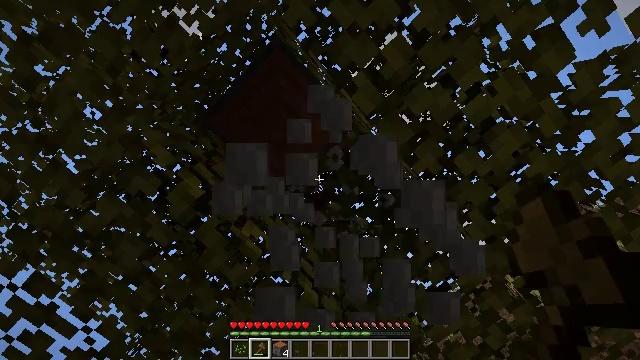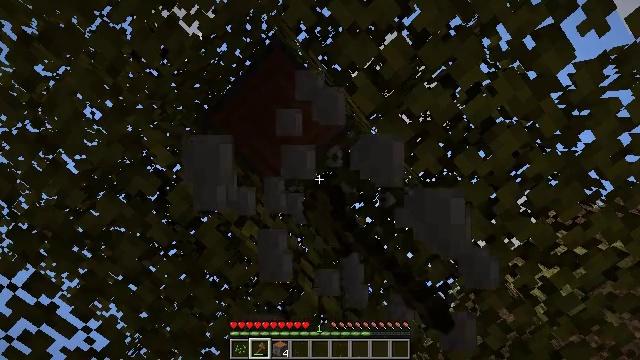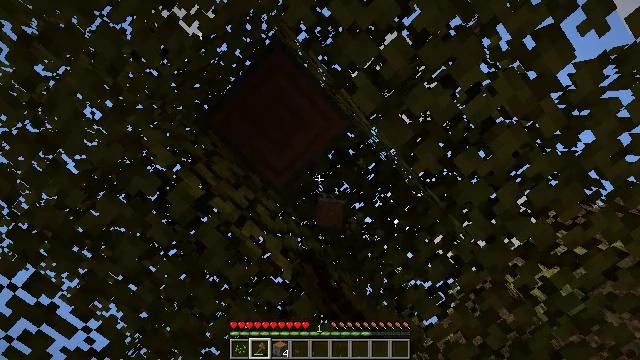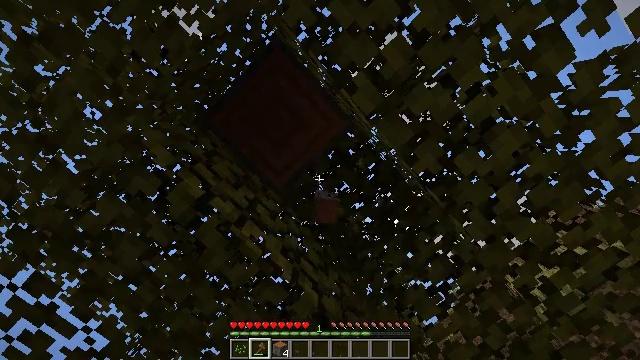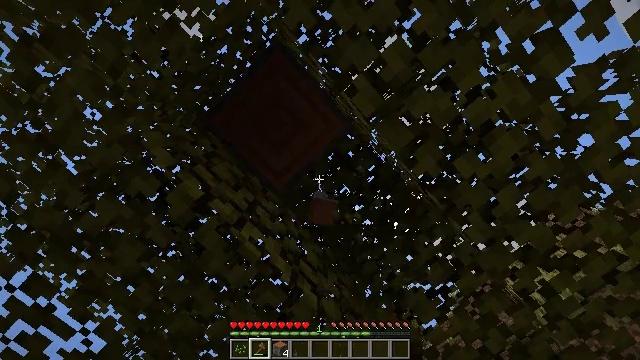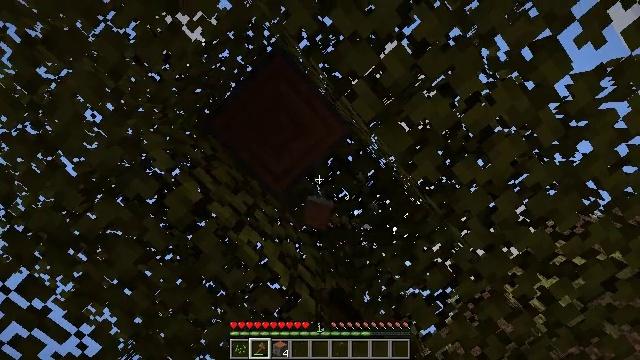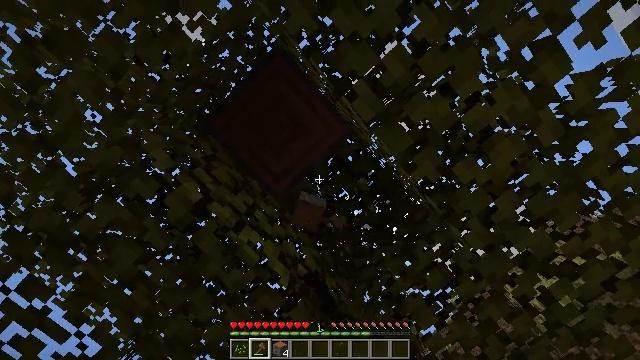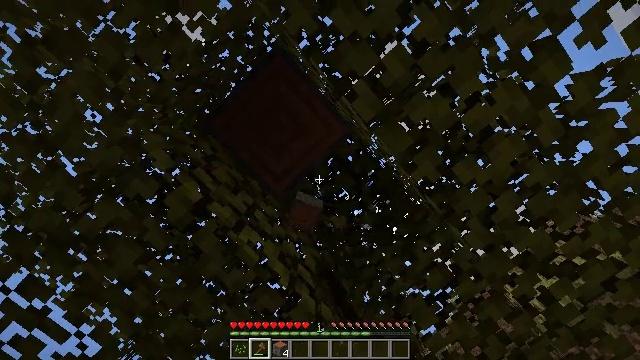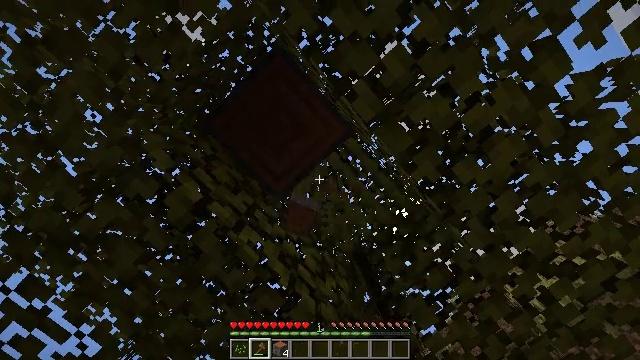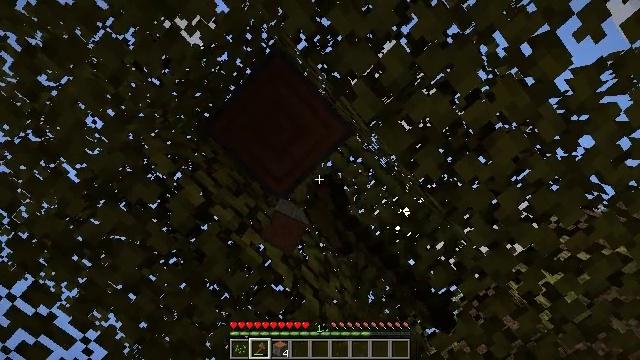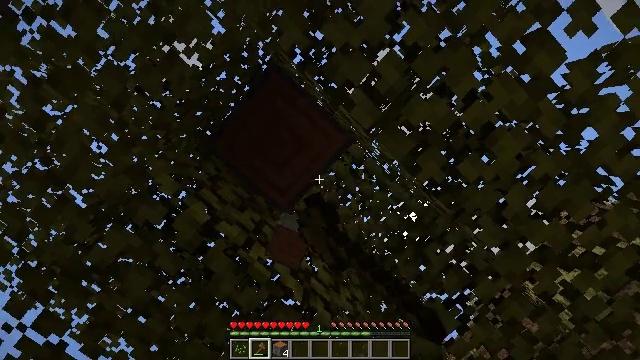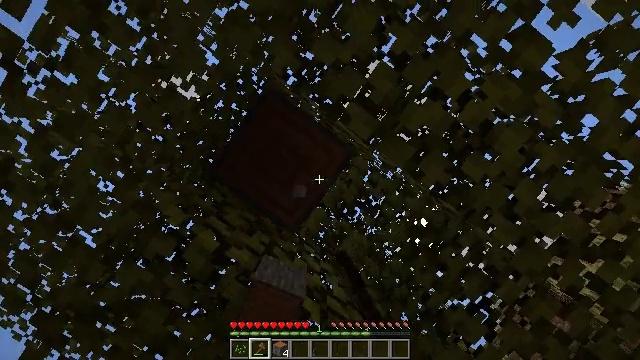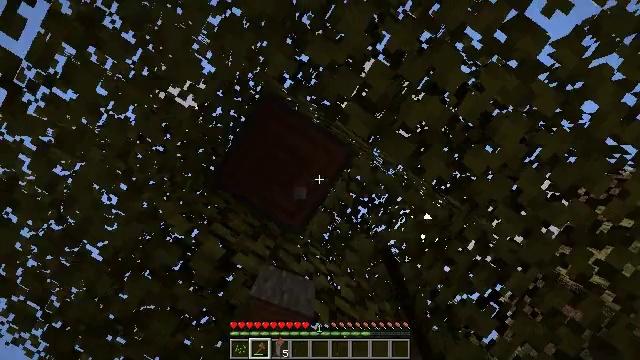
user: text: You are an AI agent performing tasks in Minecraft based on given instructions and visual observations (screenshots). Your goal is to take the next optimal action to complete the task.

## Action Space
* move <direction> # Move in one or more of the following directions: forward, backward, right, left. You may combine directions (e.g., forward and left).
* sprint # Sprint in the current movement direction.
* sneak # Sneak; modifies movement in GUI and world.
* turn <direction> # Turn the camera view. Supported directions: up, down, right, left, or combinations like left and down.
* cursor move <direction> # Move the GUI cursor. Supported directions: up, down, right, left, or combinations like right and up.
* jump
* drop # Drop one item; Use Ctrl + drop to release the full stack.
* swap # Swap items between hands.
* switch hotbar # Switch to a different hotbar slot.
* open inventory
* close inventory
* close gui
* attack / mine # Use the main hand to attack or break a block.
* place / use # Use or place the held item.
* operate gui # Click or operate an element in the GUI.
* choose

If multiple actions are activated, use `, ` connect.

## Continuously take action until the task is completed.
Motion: motion action
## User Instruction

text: Harvest acacia leaves with your hand or a tool.
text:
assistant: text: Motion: attack / mine
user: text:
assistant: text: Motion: attack / mine
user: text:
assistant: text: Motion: attack / mine
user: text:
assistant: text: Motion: attack / mine
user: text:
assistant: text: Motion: attack / mine
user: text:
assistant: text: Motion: attack / mine
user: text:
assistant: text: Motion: attack / mine
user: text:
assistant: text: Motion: attack / mine
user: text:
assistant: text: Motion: turn left, attack / mine
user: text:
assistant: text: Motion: turn left and up, attack / mine
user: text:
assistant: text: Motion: turn left and up, attack / mine
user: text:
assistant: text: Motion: turn left
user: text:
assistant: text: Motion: no_op